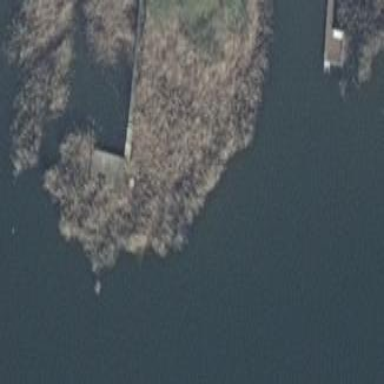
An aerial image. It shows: Reedbed in wetland area.